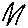
Label: zigzag